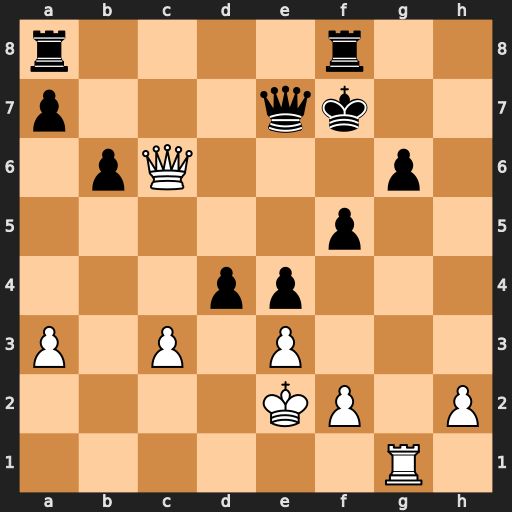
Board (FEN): r4r2/p3qk2/1pQ3p1/5p2/3pp3/P1P1P3/4KP1P/6R1
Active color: w
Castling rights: -
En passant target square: -
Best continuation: Qxg6#